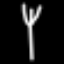
Label: fork